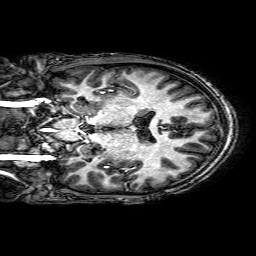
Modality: T1w
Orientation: coronal